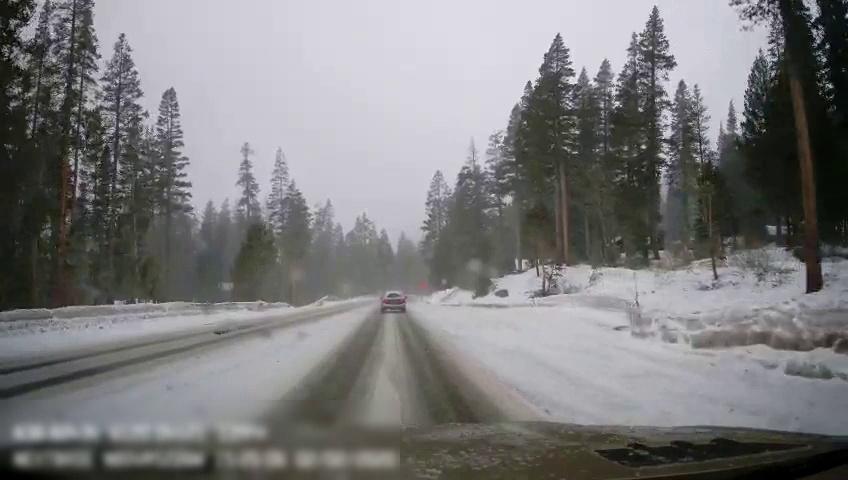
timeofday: Day
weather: Snowy
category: Drivable Space
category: Vehicles | SUV